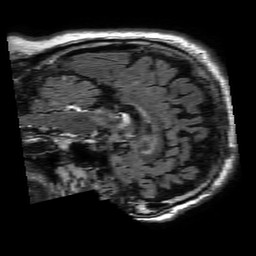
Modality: FLAIR
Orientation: sagittal
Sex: male
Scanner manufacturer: philips
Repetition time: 11 s
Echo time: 0.125 s